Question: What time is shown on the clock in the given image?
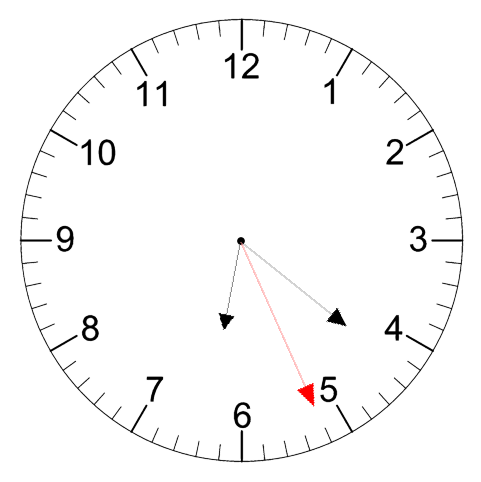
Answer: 06:21:26